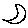
Label: moon